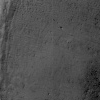
Atmospheric dust classification: not_dusty